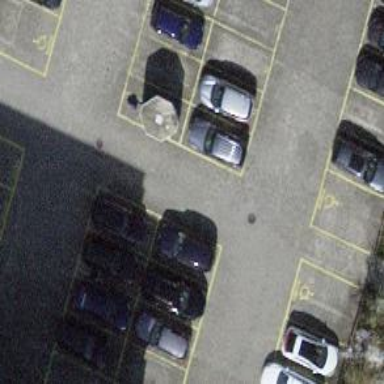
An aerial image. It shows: Parking aisle designated as service road.